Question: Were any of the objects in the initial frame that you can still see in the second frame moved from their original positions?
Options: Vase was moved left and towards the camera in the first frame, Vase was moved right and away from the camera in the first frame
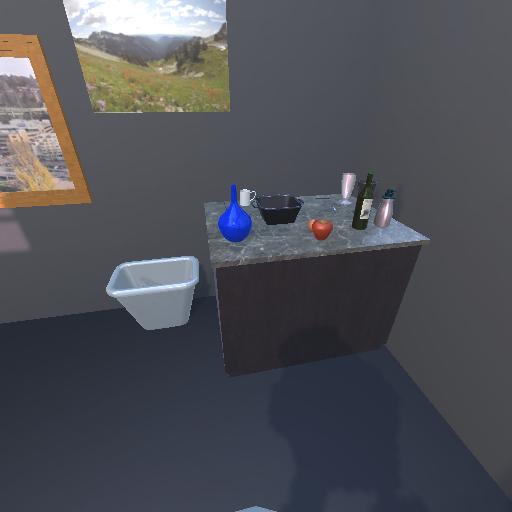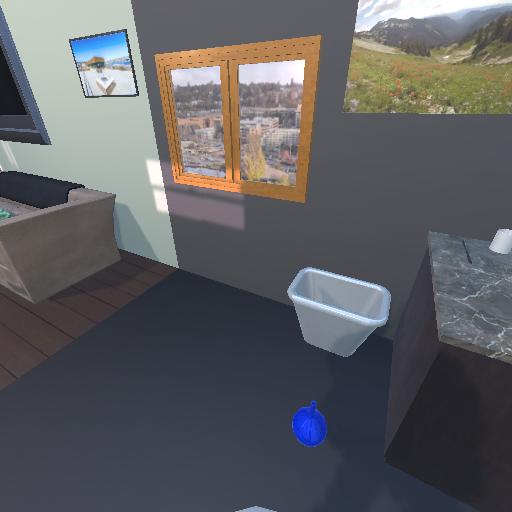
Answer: Vase was moved left and towards the camera in the first frame